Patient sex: M
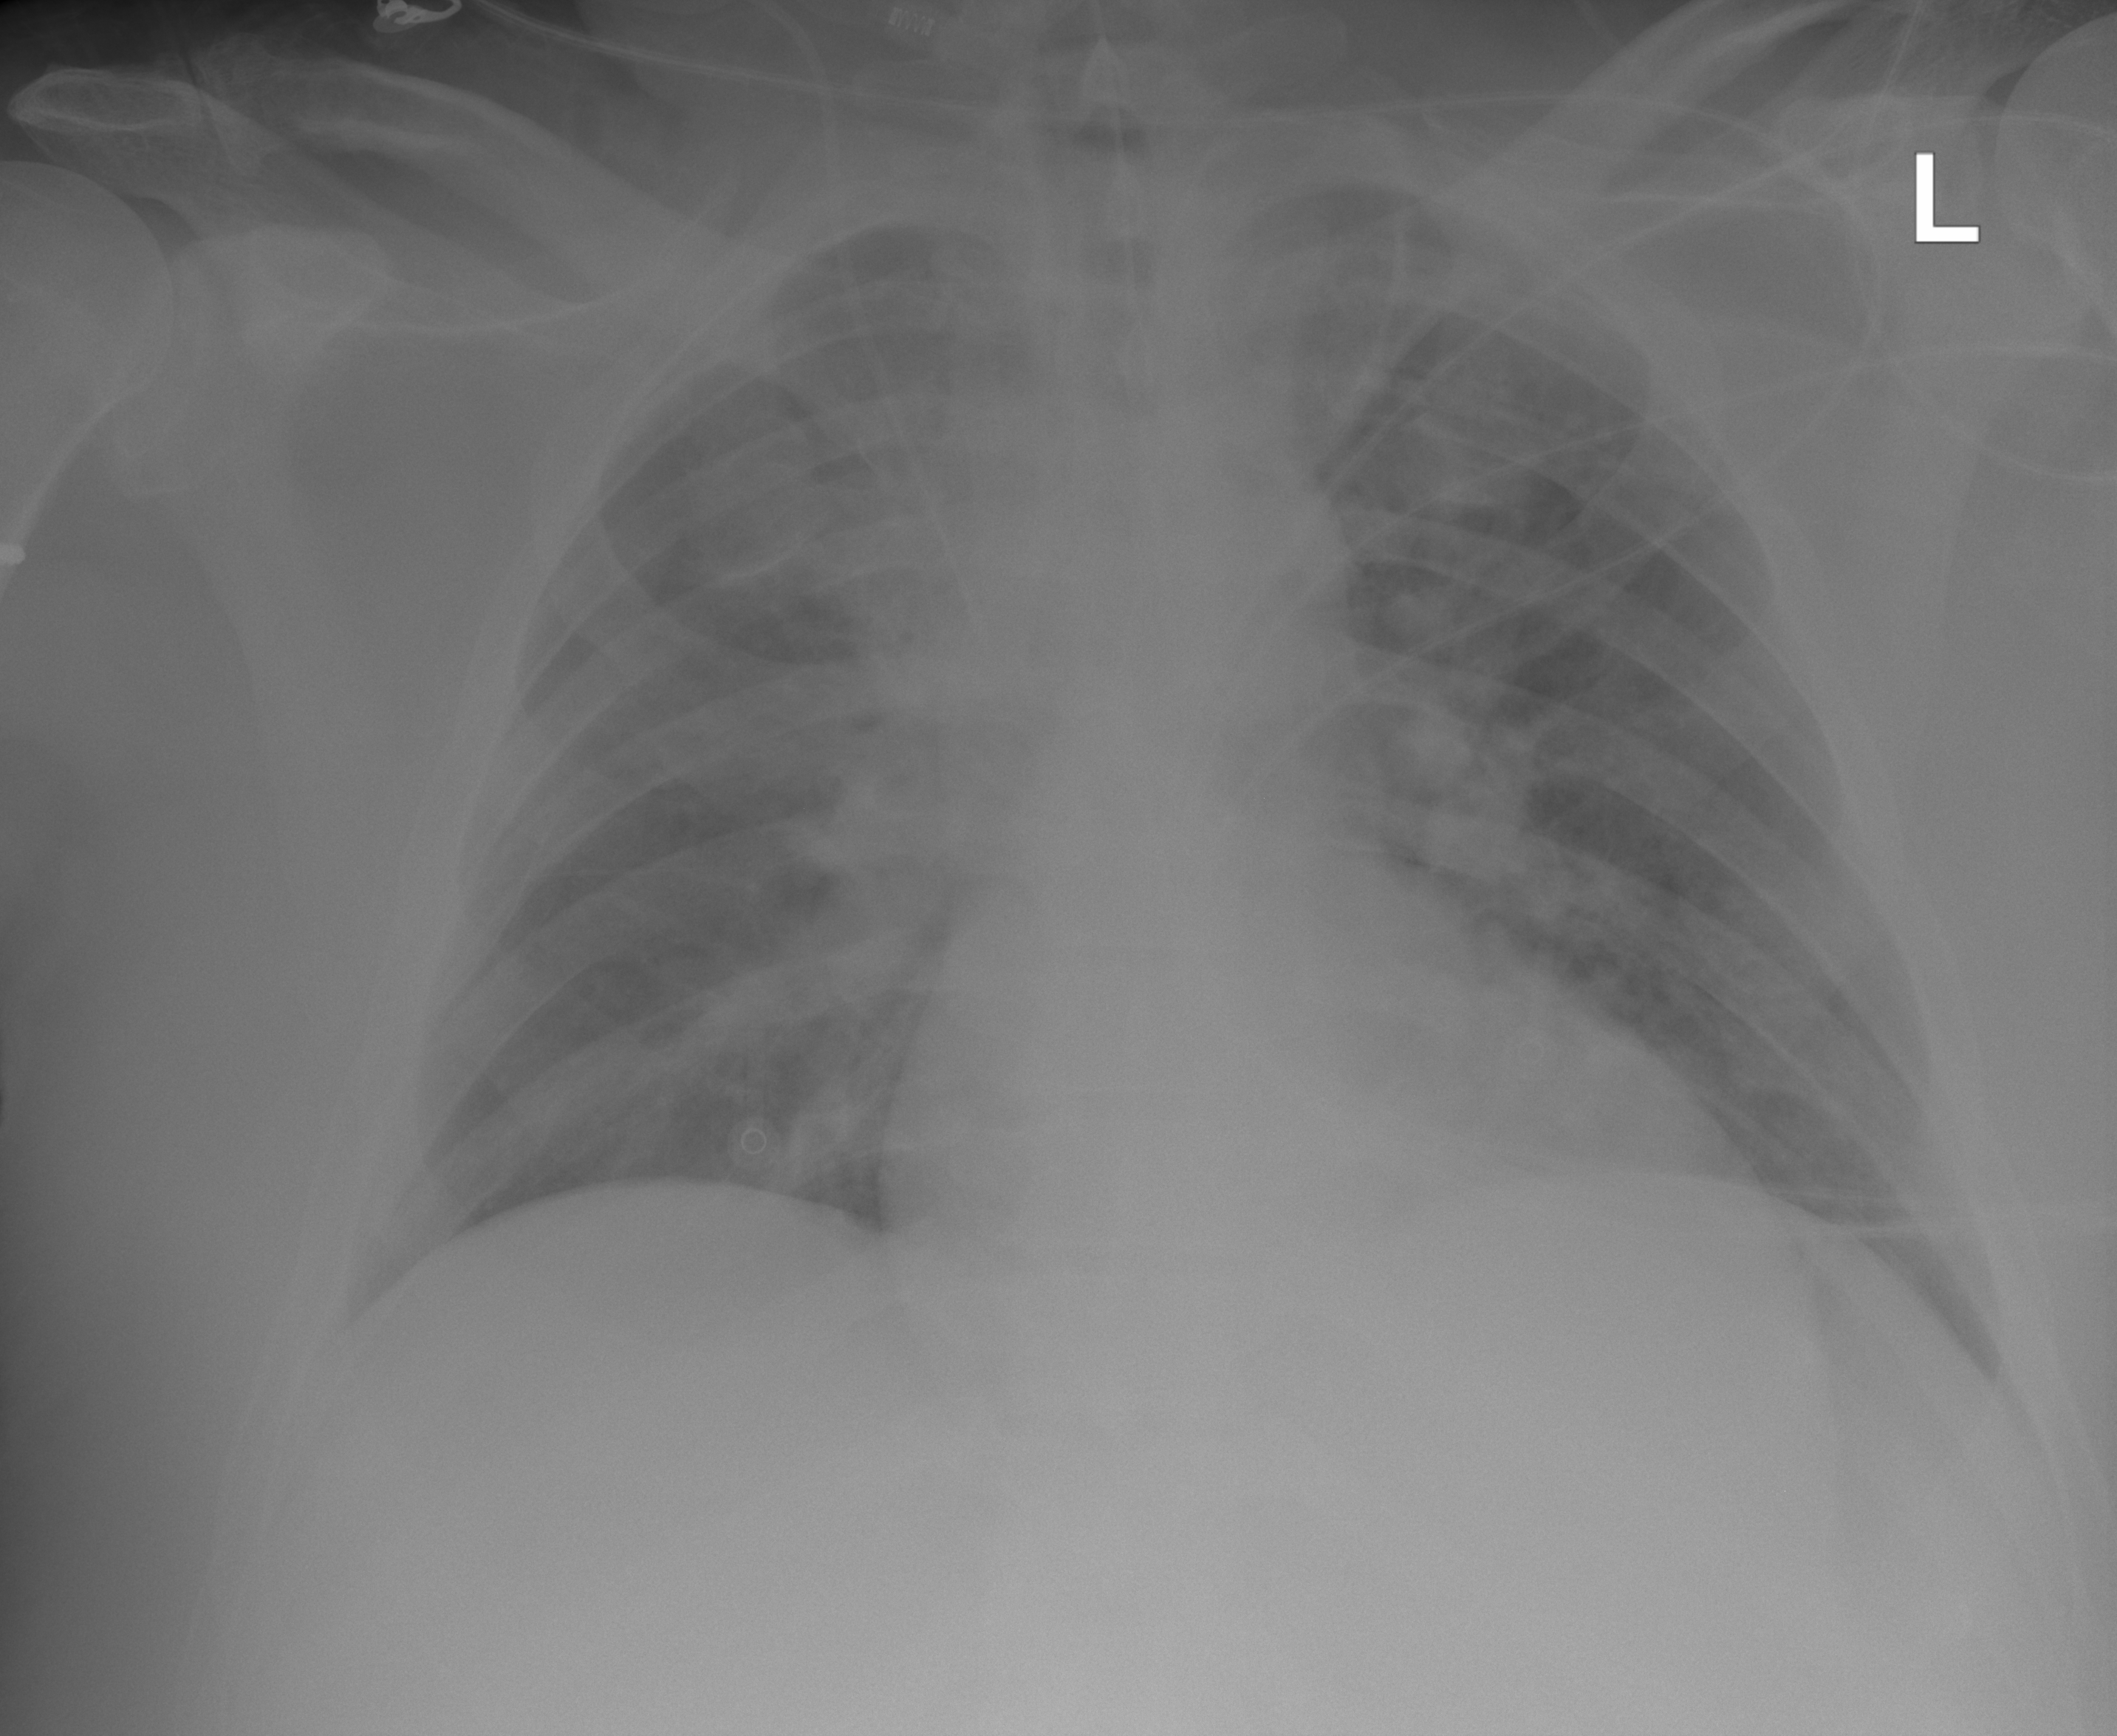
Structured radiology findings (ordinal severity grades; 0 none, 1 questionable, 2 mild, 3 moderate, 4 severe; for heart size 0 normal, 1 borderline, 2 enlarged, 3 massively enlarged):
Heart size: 1
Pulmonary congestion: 3
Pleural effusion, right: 0
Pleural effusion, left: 0
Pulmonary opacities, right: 3
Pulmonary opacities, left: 2
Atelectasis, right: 0
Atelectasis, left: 0